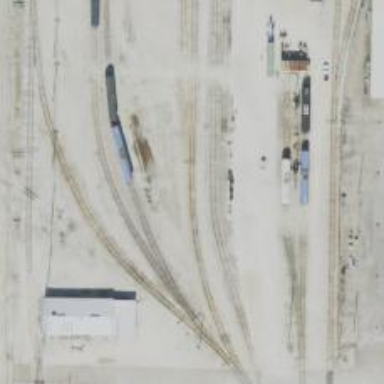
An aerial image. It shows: Rail spur service.